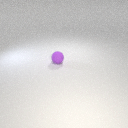
small purple rubber sphere